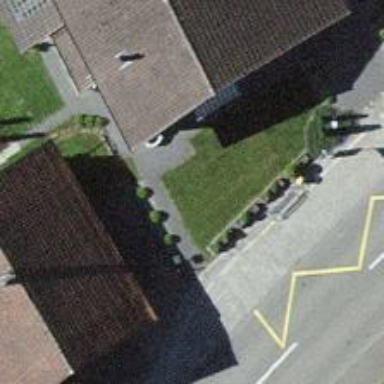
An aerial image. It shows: Bus stop with platform for public transport.